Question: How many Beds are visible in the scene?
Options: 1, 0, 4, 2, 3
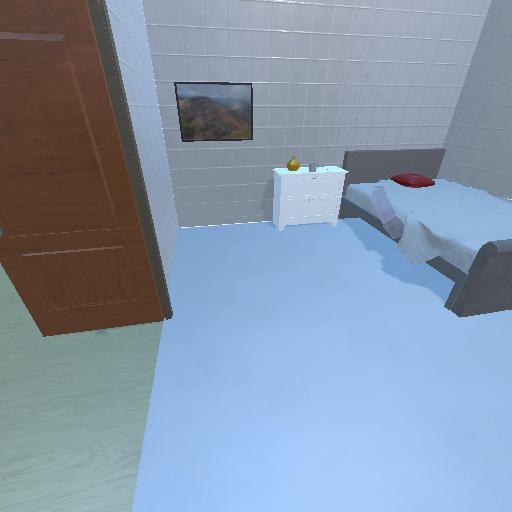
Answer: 1